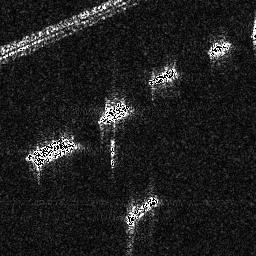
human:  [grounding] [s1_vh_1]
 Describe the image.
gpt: In the satellite image, there is  <ref>1 medium ship </ref> <box>[[9, 51, 30, 64, 0]]</box> located at left,  <ref>1 medium ship </ref> <box>[[37, 38, 51, 48, 0]]</box> located at center,  <ref>1 medium ship </ref> <box>[[57, 25, 69, 33, 0]]</box> located at top,  <ref>1 small ship </ref> <box>[[80, 15, 89, 22, 0]]</box> located at top right,  <ref>1 medium ship </ref> <box>[[47, 75, 62, 87, 0]]</box> located at bottom.